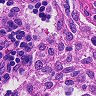
Metastatic tissue present: no